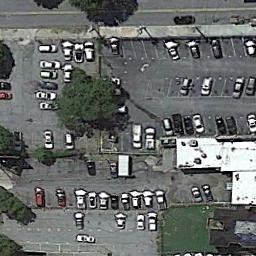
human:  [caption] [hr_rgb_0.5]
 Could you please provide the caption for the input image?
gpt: The parking lot has some yellow signs and two rows of coconut trees .

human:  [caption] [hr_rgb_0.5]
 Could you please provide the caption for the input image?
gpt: Many cars are in the parking lot .

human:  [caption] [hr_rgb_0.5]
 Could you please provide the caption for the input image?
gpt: The parking lot has some parked cars and a white building is next to the parking lot .

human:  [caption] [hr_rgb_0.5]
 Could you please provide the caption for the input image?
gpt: The parking lot is next to some buildings and trees .

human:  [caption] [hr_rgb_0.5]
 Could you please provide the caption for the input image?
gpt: There are some cars and a white building on the parking lot .